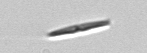
Label: pennate